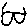
Label: bird